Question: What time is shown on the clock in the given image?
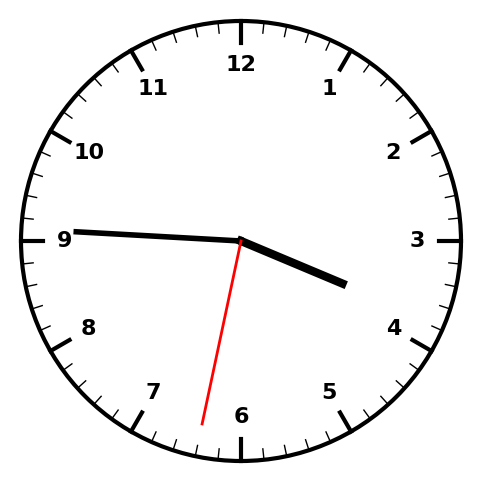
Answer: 03:45:32